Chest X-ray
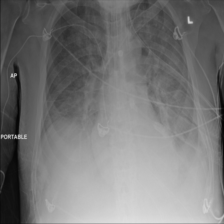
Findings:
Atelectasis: negative
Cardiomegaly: negative
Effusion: negative
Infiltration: negative
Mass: negative
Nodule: negative
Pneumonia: negative
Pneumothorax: negative
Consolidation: negative
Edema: negative
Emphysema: negative
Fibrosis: negative
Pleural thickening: negative
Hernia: negative